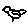
Label: bird